Interaction volume radius: 10 \u00c5
Interaction volume height: 30 \u00c5
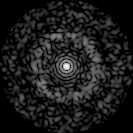
Disorder parameter: 0.8263